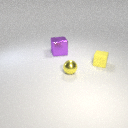
small yellow metal sphere in front of small yellow rubber cube